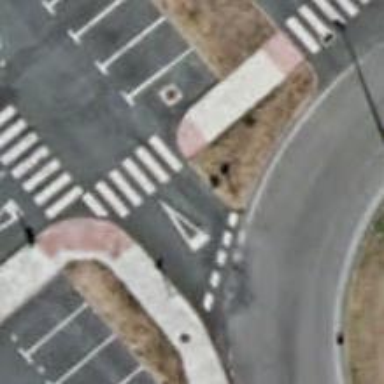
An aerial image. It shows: Pedestrian crossing with zebra markings on the footway.